Question:
I have 'N' number of start row (red border)
I want sortable(number box 1, 2, 3 etc..) form start row(red border) to receive row(green border).
sortable should not work within start row (red border).
And sortable within the receive row (green border) must work.
Note:
Below script code used.
'''
$('.draggable-row').sortable({
connectWith:".sortable-row"
});
$('.sortable-row').sortable({
connectWith:".sortable-row"
});
'''
<URL>
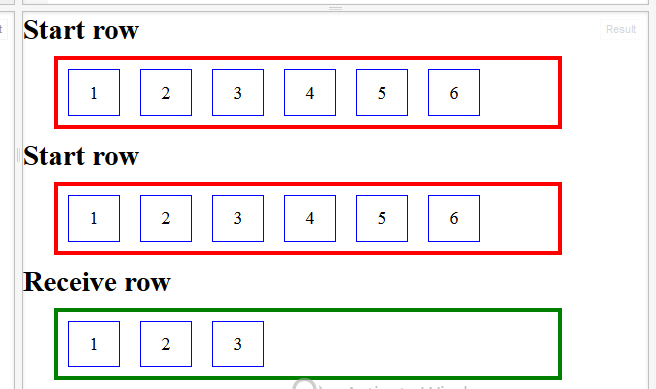
Answer: You can use 'beforeStop' event of ,
'''
beforeStop: function (event, ui) {
//$(ui.placeholder).parent()[0] gives target sort element
//If this is current element revert sort
if ($(ui.placeholder).parent()[0] == this) {
$(this).sortable('cancel');
}
}
'''
### See the working Fiddle
I hope this will help you .